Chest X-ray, PA view. Patient: 59 years old, sex M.
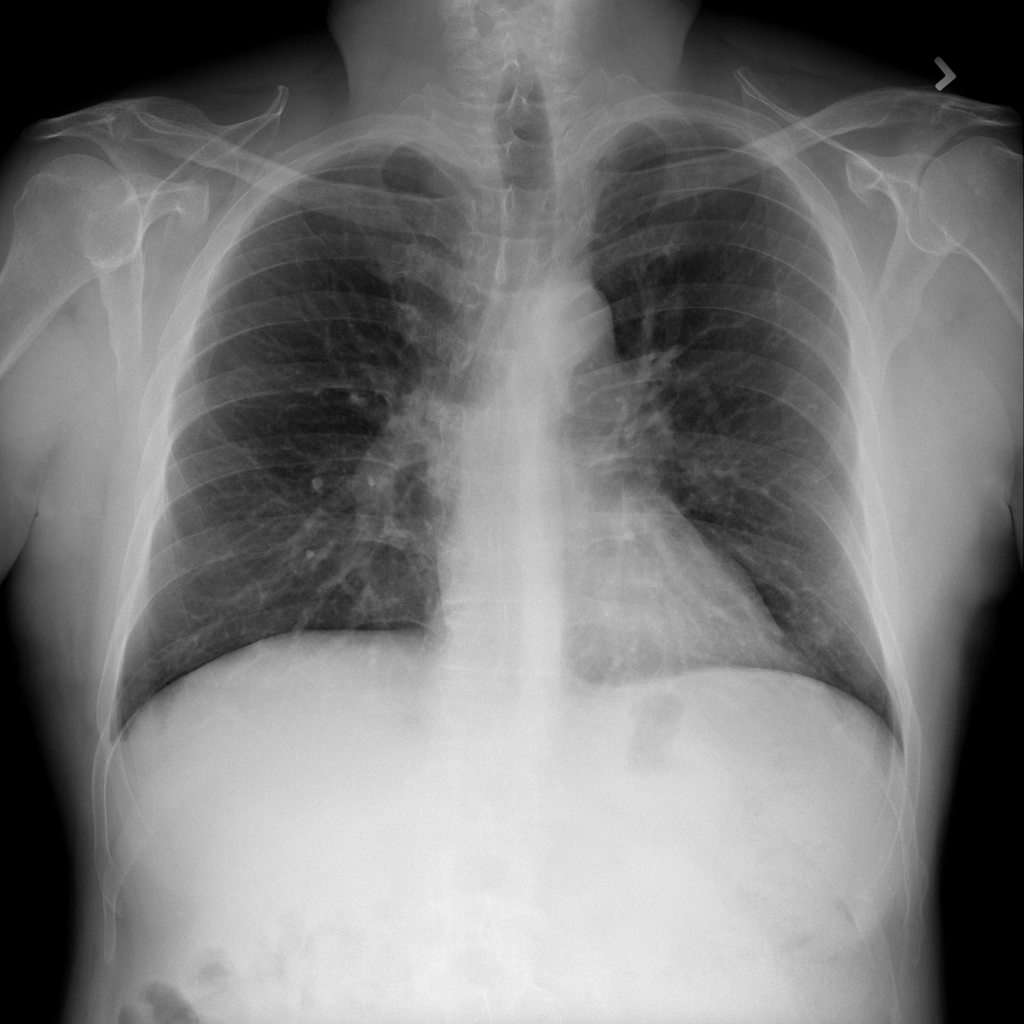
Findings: No Finding